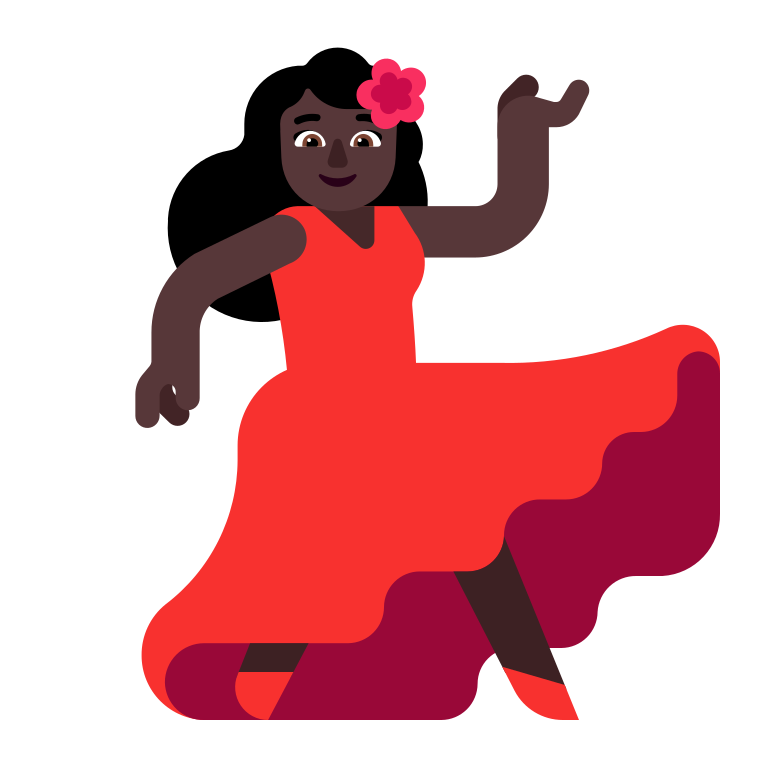
woman dancing flat dark